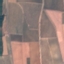
Land use / land cover: PermanentCrop